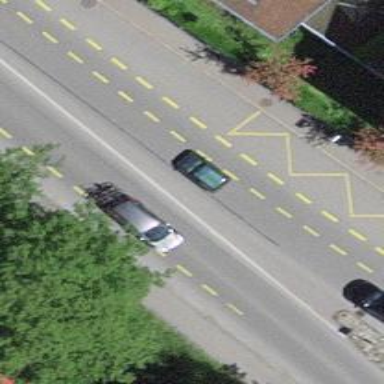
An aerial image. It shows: Bus stop equipped with public transport stop position.